Aerial crown-view tile of a tropical tree (Barro Colorado Island, Panama), acquired 20240611:
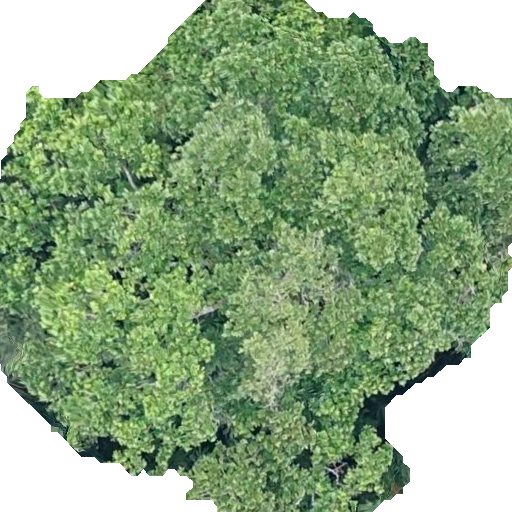
Species: Anacardium excelsum
GBIF accepted scientific name: Anacardium excelsum
Crown area: 329.562 m²